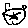
Label: cat